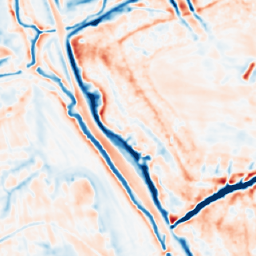
Category: multiscale
Decomposition family: dog
Decomposition parameters: sigma_low: 1
sigma_high: 5
Upsampling method: area
Upsampling parameters: scale: 2
Upsampling scale: 2